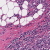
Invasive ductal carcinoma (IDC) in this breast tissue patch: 1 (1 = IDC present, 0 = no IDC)